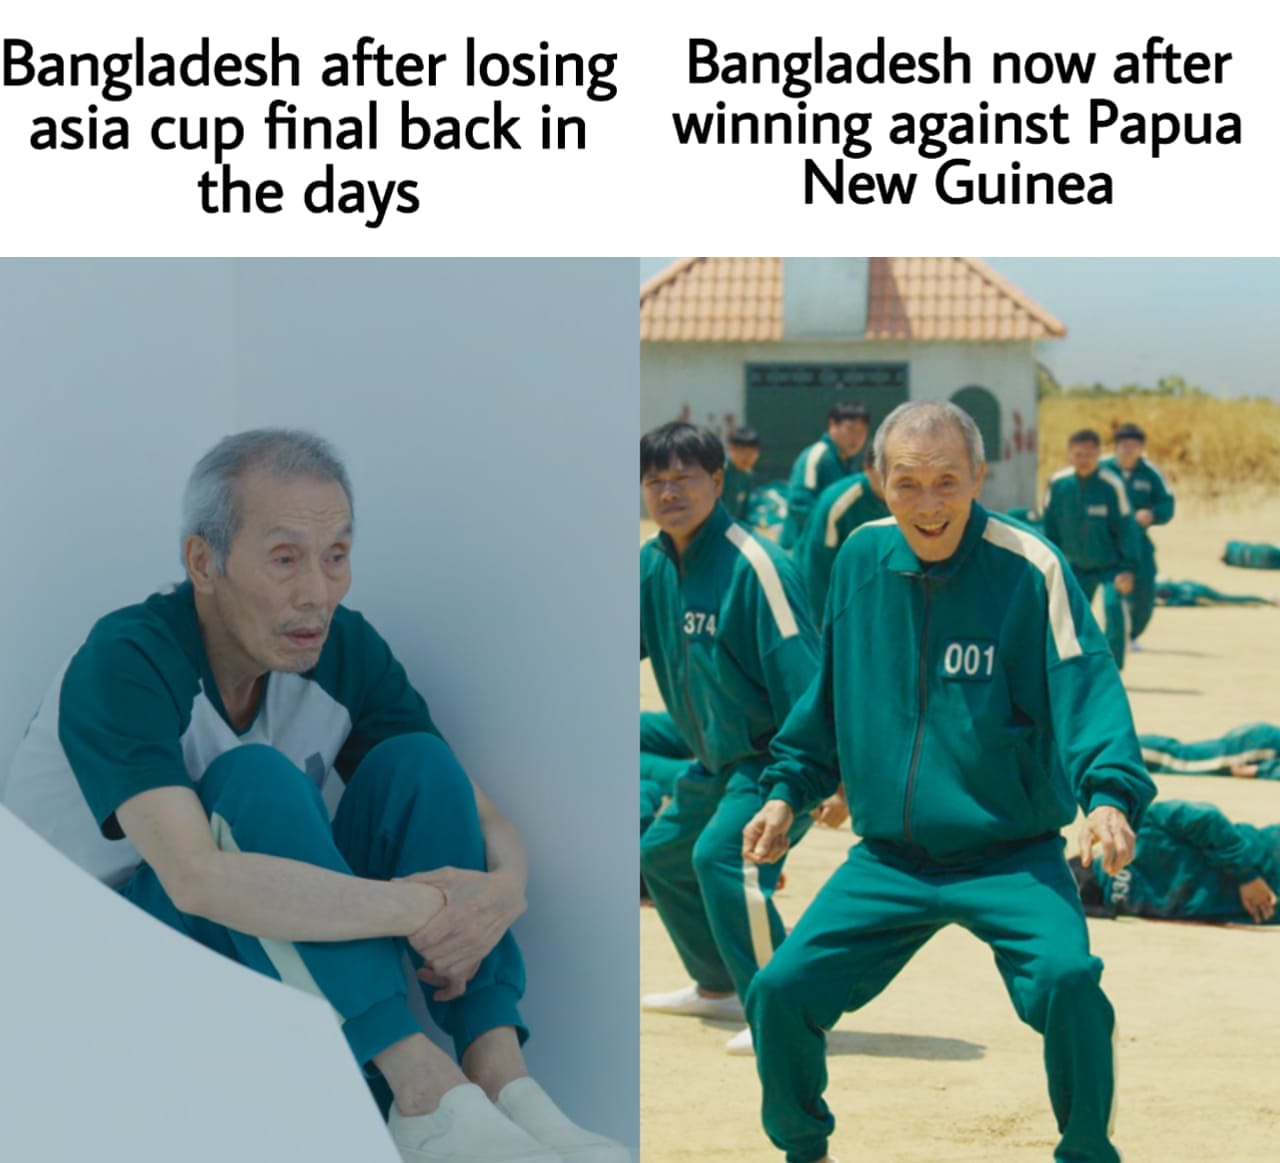
Caption: Bangladesh after losing asia cup final back in the days     Bangladesh now after wining against Papua New Guinea
Label: hate